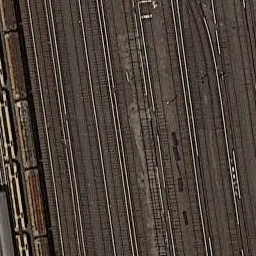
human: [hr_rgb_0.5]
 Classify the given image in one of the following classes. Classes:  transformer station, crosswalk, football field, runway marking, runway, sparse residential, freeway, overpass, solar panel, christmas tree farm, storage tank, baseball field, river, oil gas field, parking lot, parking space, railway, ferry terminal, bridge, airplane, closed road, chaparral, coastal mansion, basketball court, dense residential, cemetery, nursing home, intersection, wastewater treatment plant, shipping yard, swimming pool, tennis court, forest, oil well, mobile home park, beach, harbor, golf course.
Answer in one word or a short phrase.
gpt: railway